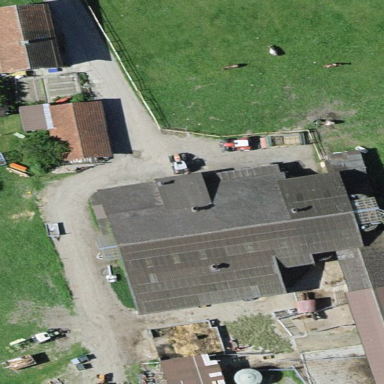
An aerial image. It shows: Farmyard area.